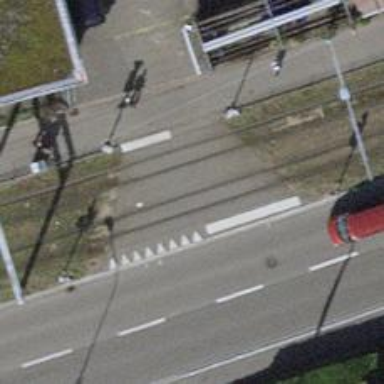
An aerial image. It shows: Tram level crossing on railway.